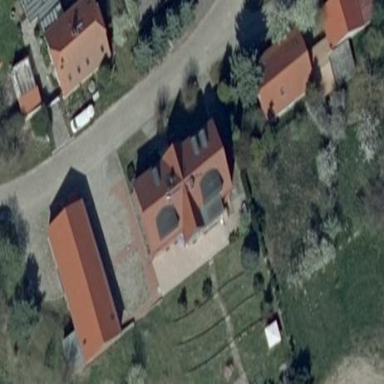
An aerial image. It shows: Residential house.